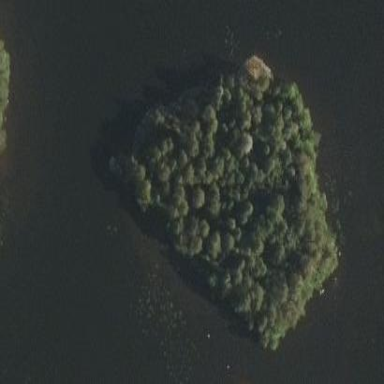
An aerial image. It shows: Islet.